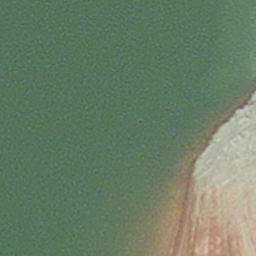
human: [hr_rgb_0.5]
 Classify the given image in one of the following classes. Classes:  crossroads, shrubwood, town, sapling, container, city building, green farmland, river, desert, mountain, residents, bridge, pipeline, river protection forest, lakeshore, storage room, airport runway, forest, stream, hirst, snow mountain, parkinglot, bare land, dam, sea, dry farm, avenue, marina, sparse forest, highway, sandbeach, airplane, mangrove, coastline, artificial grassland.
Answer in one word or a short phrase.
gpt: hirst